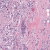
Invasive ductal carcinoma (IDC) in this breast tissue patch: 1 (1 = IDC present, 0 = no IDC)